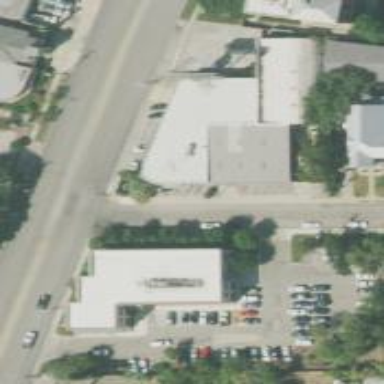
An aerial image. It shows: Building with furniture shop.